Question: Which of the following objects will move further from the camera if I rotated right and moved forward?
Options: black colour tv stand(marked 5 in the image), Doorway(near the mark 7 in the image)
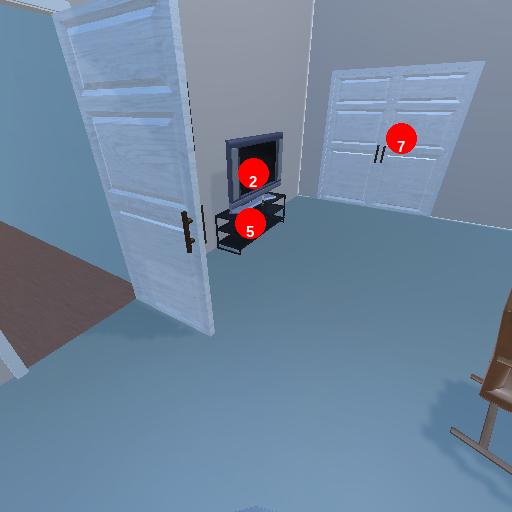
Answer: black colour tv stand(marked 5 in the image)